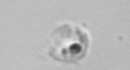
Label: Amoeba